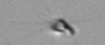
Label: Calciopappus